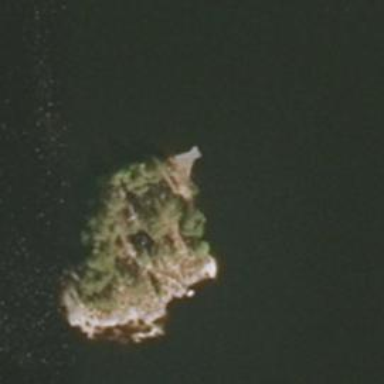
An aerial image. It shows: Island.